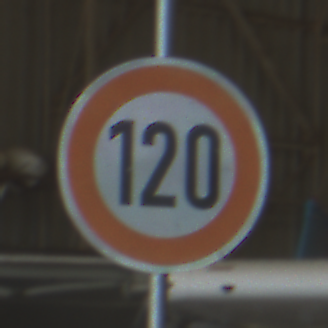
Verkehrszeichen: Geschwindigkeit120
Umgebung: Indoor, Urban
Tageszeit: Midday
Wetter: NotSpecified
Licht: Natural
Jahreszeit: NotSpecified
Kontrast: MediumContrast